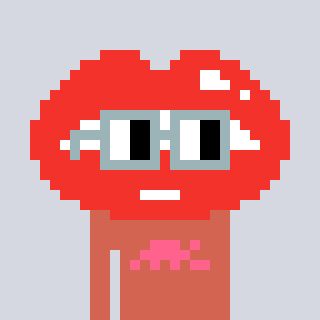
a pixel art character with square dark gray glasses, a lips-shaped head and a peachy-colored body on a cool background